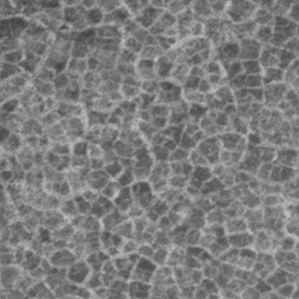
Label: frost